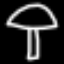
Label: mushroom